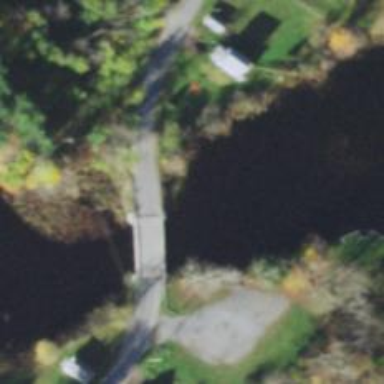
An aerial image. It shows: Residential road with bridge.